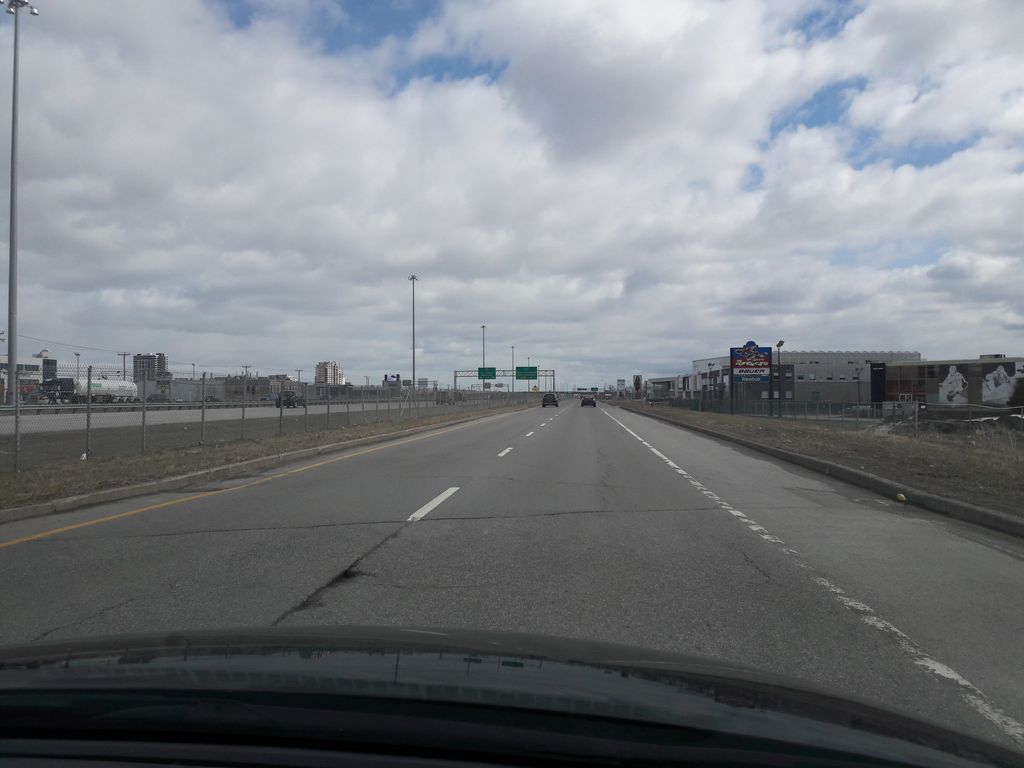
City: montreal